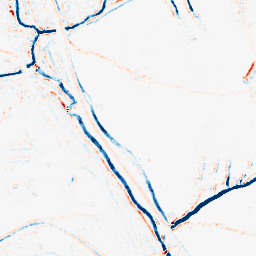
Category: morphological
Decomposition family: morphological_rect
Decomposition parameters: operation: average
width: 5
height: 5
Upsampling method: linear_exact
Upsampling parameters: scale: 2
Upsampling scale: 2